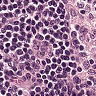
Metastatic tissue present: no